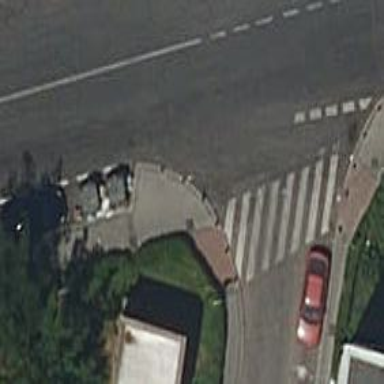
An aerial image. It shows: Bollard barrier.